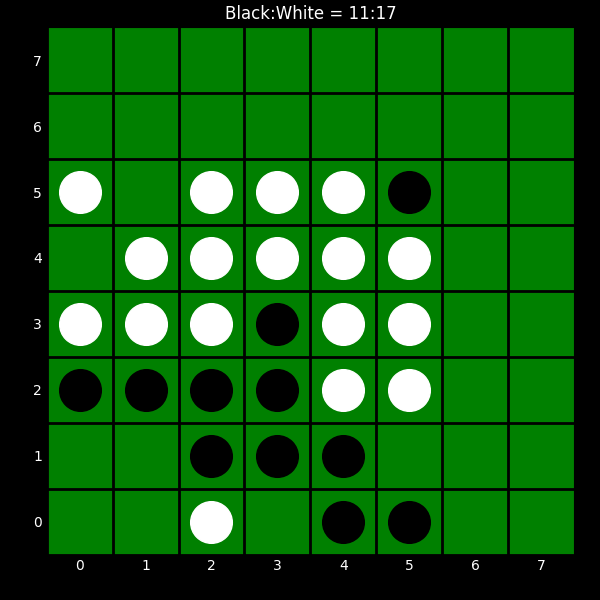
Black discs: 11
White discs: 17